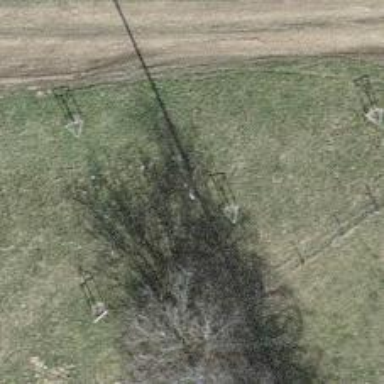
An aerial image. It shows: Power pole.